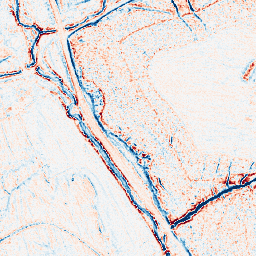
Category: edge_preserving
Decomposition family: anisotropic_diffusion
Decomposition parameters: iterations: 5
kappa: 50
gamma: 0.2
Upsampling method: area
Upsampling parameters: scale: 2
Upsampling scale: 2